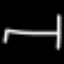
Label: bed